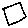
Label: square